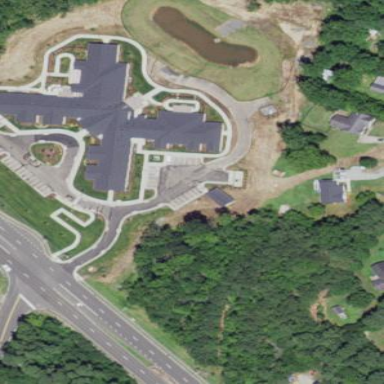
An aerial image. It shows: Nursing home building.